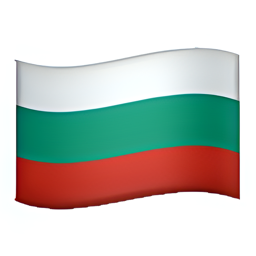
Name: flag for bulgaria
Emoji: 🇧🇬
Group: Flags
Sub-group: country-flag